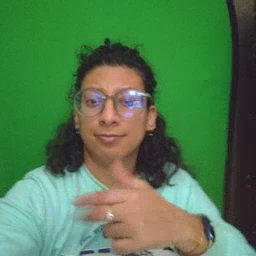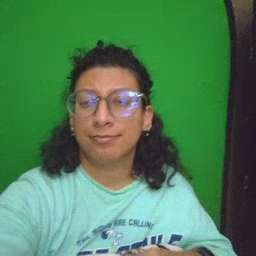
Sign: hair